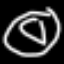
Label: donut